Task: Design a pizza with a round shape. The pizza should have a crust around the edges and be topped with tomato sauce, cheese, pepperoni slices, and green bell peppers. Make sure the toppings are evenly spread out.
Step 664:
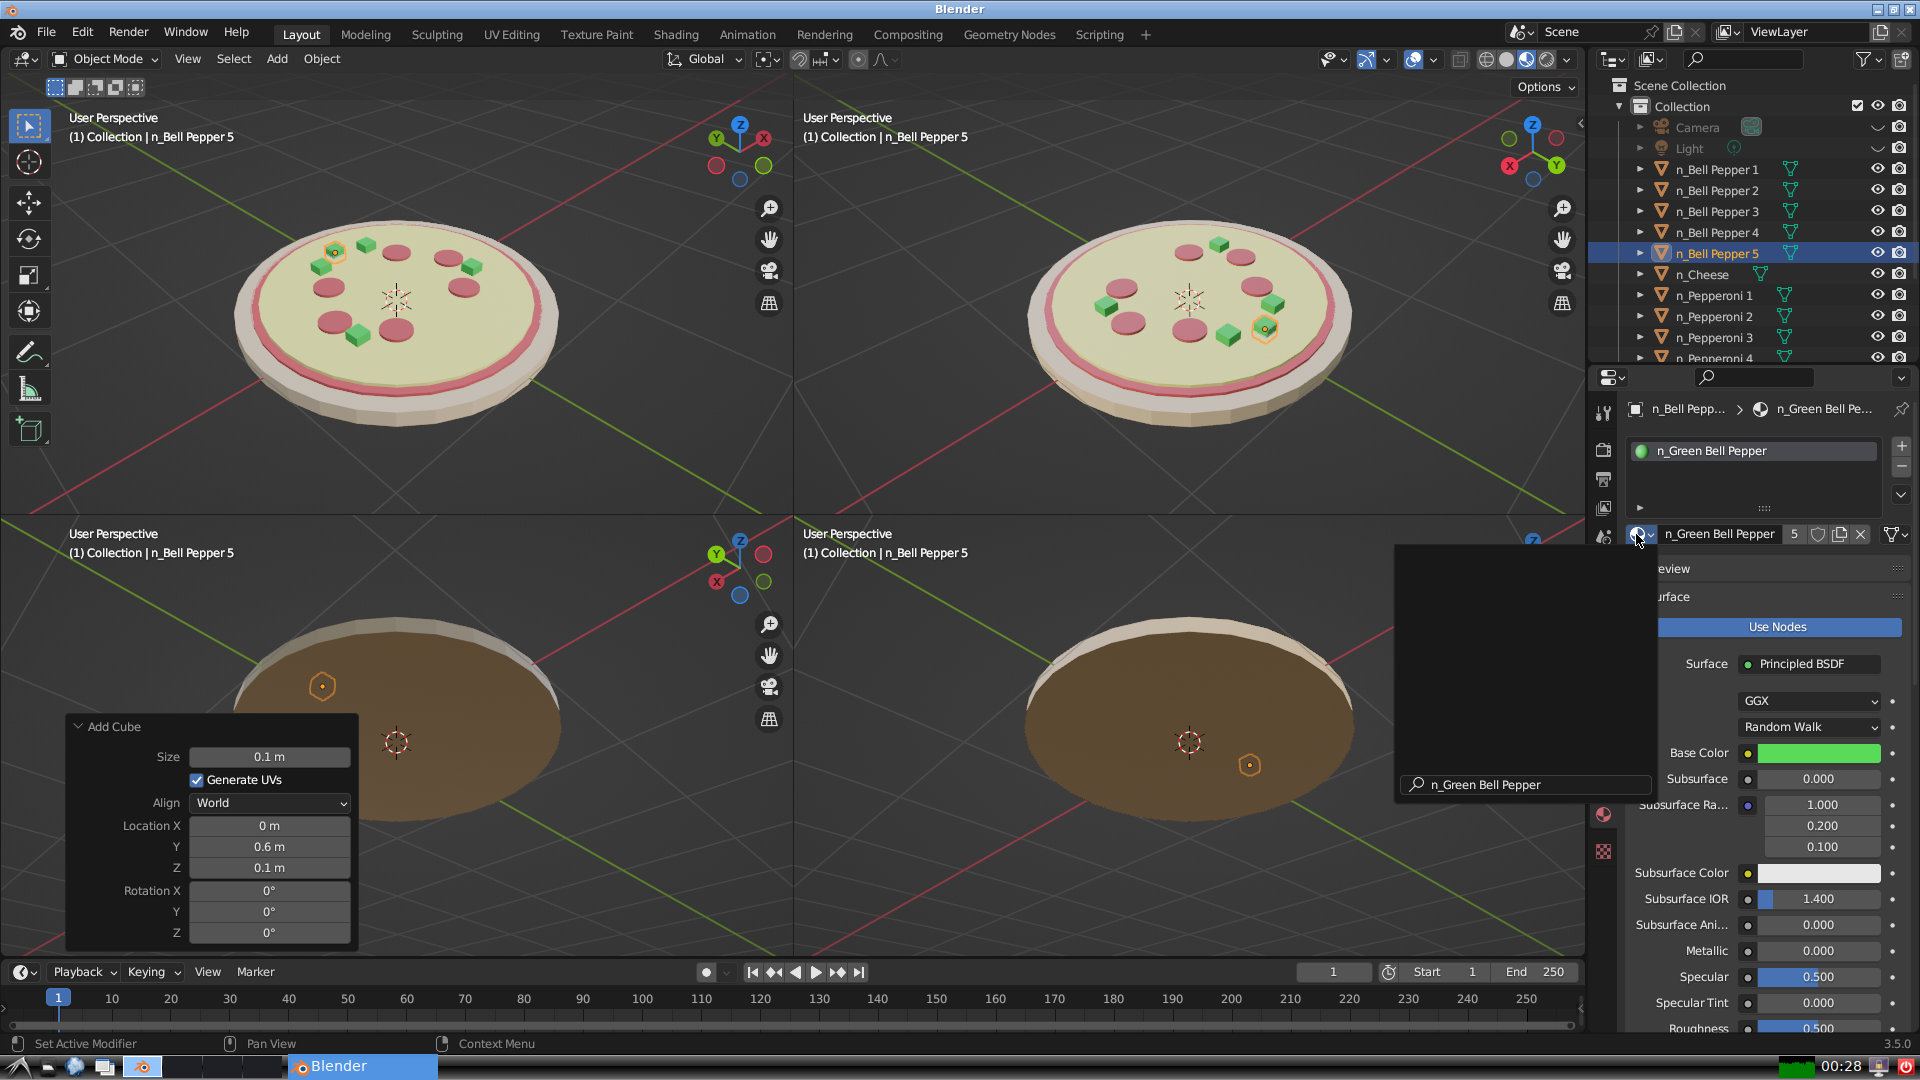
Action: {"mouse_move": [278, 58]}